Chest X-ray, AP view. Patient: 8 years old, sex M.
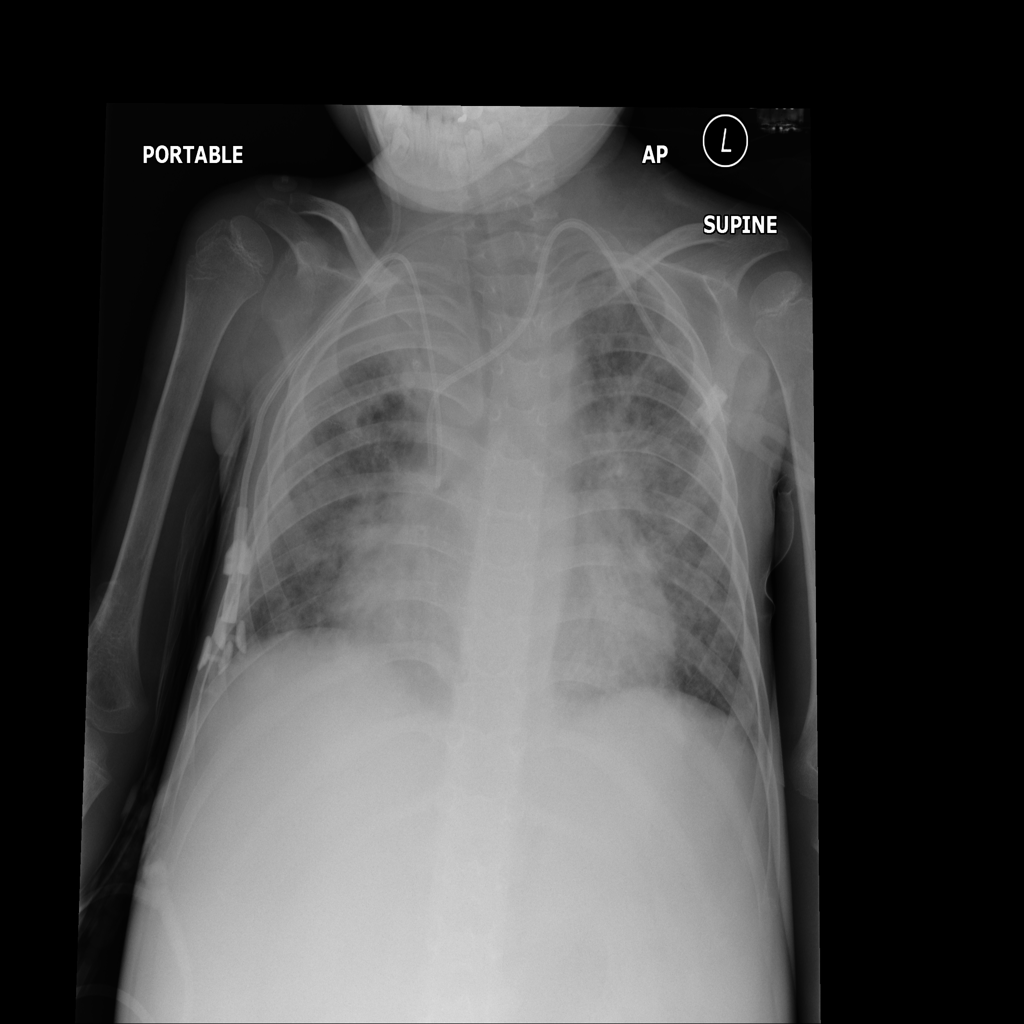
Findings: Consolidation, Infiltration, Pleural_Thickening